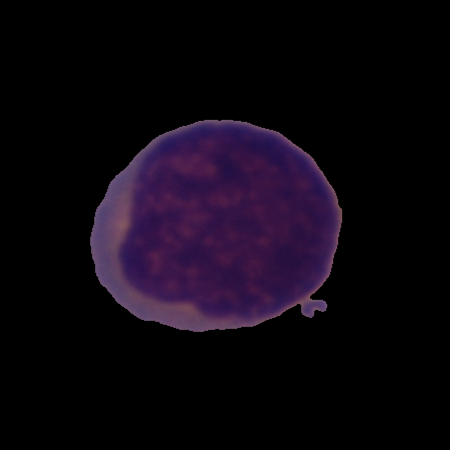
Label: cancer